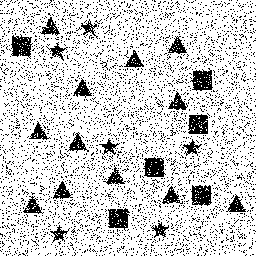
Squares: 6
Triangles: 12
Stars: 6
Total shapes: 24